This time-domain trace was recorded on a rotor test rig. Determine the machine's mechanical condition. Answer with exactly one of: normal, misalignment, unbalance, looseness.
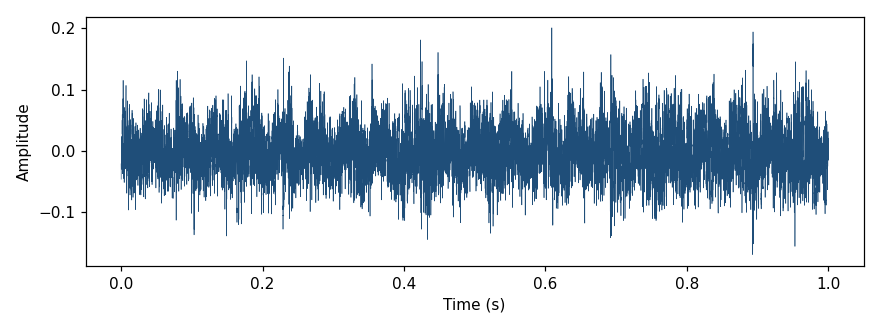
Answer: unbalance